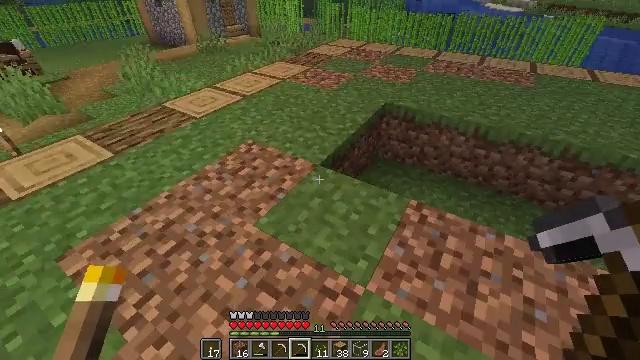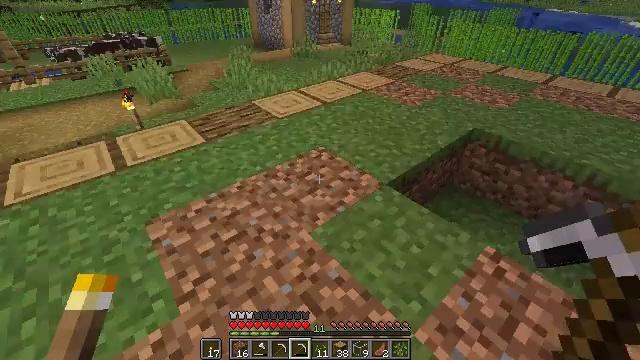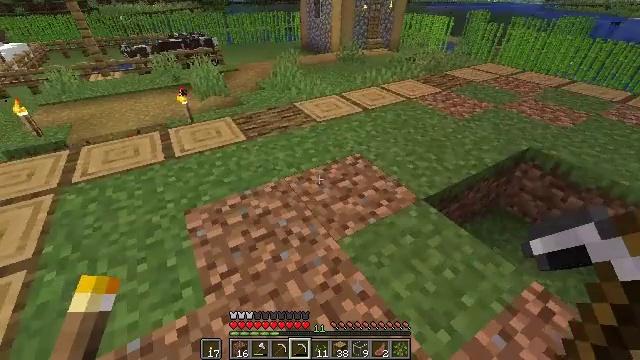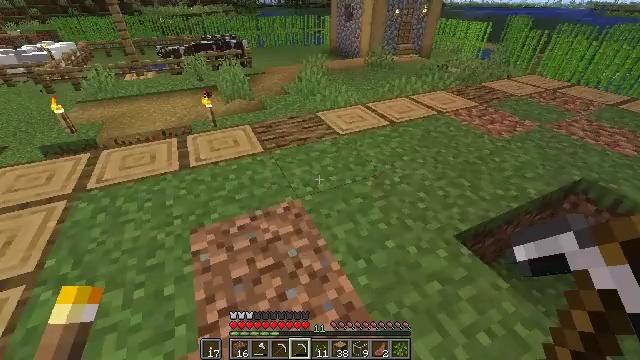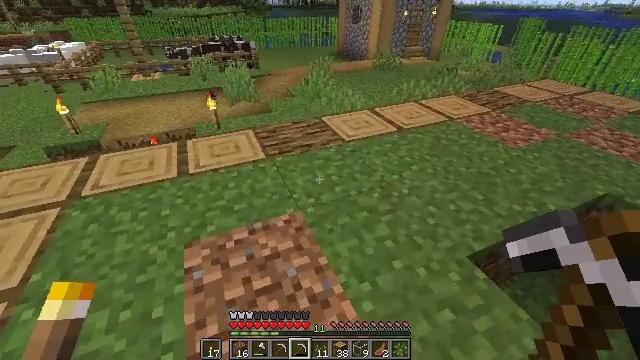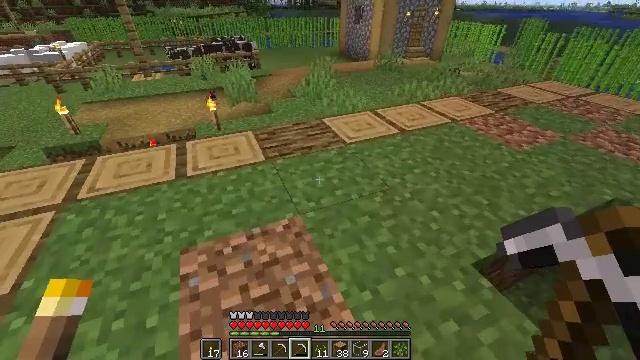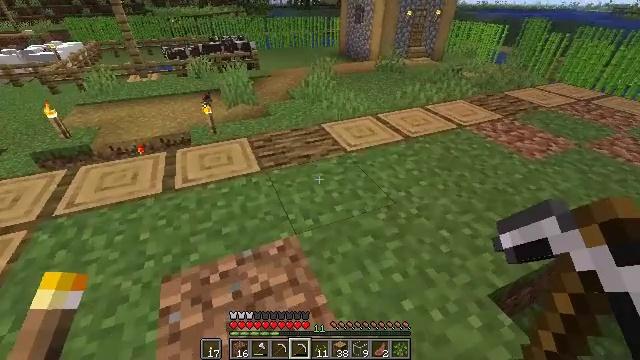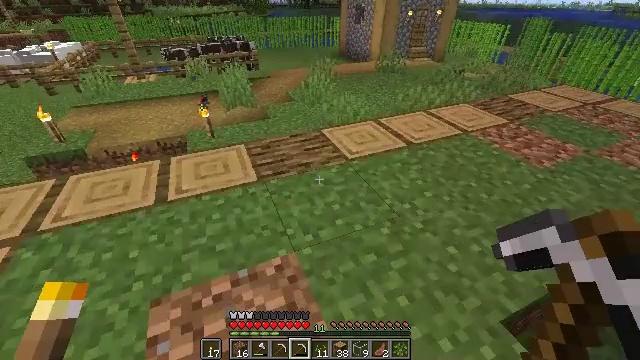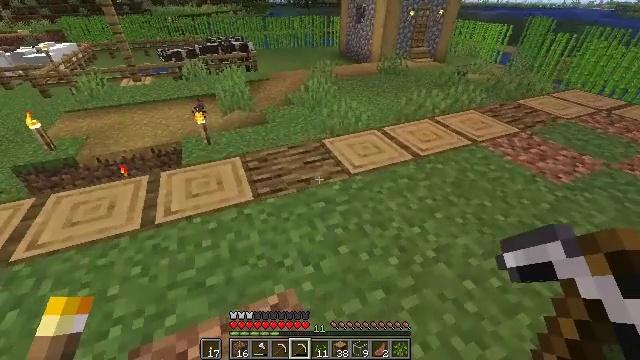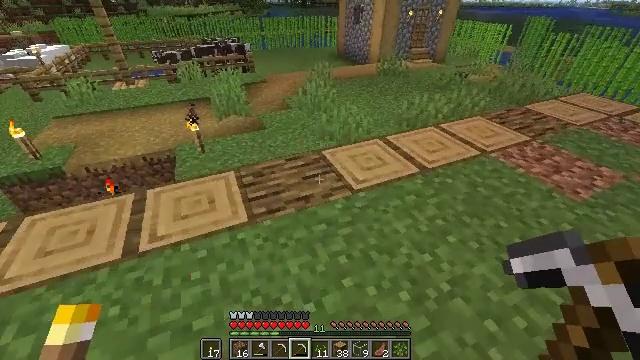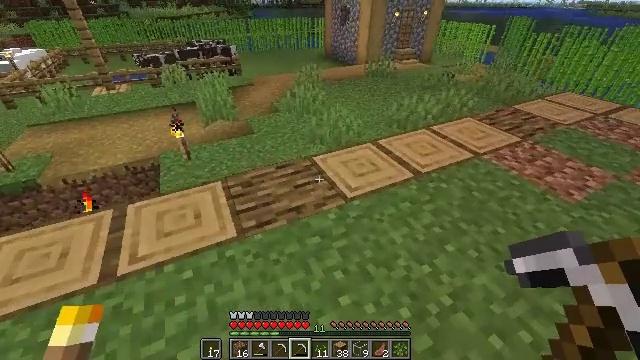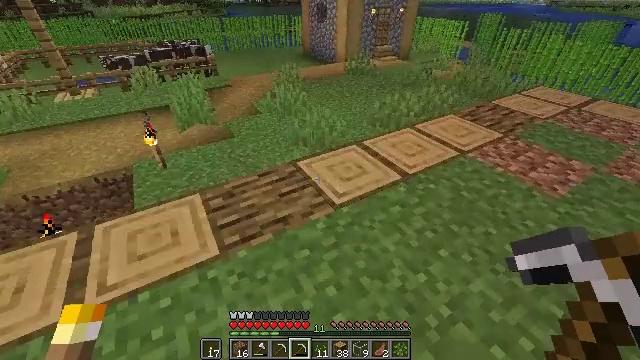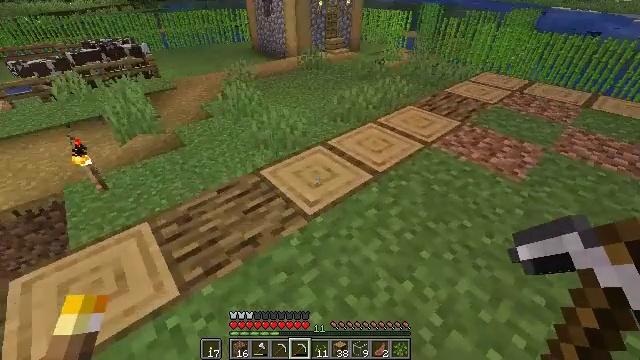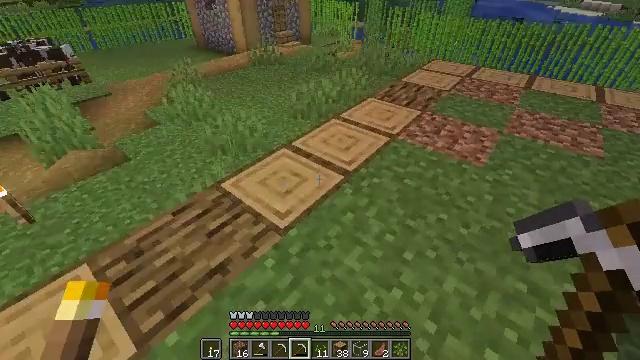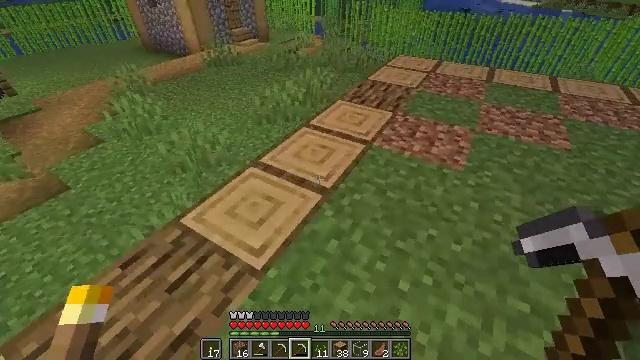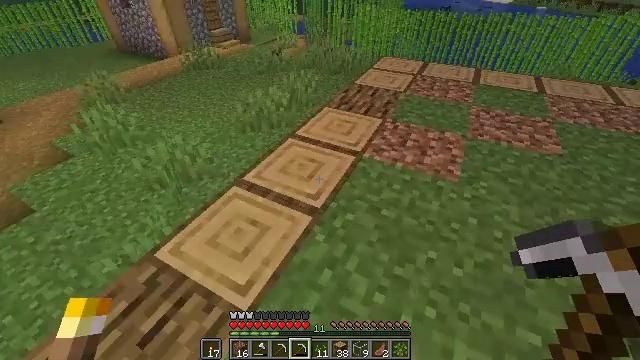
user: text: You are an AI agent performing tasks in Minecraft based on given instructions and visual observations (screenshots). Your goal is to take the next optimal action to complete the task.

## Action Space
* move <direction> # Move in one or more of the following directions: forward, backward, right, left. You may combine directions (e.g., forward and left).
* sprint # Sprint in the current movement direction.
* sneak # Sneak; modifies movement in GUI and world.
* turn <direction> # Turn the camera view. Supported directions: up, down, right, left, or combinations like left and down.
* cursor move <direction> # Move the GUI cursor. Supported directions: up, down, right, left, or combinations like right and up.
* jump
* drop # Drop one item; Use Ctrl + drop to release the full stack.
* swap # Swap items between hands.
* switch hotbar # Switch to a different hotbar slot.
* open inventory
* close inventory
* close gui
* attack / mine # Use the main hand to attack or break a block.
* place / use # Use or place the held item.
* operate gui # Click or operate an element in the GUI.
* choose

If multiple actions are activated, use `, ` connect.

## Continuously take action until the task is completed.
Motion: motion action
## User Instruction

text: Collect the grass block using a shovel.
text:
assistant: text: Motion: move forward, turn left and up
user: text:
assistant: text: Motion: move forward, turn left
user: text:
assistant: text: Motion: move forward, turn left
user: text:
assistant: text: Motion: move forward, turn left
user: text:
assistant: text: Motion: move forward
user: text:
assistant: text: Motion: move forward
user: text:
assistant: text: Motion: move forward
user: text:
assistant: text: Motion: move forward
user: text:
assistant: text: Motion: move forward
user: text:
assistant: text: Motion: move forward, turn right
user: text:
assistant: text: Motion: move forward, turn right
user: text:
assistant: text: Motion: move forward, turn right and down
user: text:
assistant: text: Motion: move forward, turn right and down
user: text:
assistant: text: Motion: move forward, turn right
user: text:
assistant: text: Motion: move forward, turn right
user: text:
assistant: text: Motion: move forward
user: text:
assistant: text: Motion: turn right
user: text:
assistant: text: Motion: turn right
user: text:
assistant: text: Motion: turn right
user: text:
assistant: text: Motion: turn right
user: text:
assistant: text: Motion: turn right and up
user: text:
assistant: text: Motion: move forward, turn right and up
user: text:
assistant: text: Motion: move forward, turn right
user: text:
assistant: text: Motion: move forward, turn right
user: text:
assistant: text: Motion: move forward, turn right
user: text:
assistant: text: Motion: move forward, turn right
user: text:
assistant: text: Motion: move forward
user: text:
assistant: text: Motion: move forward
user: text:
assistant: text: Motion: move forward
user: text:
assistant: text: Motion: move forward